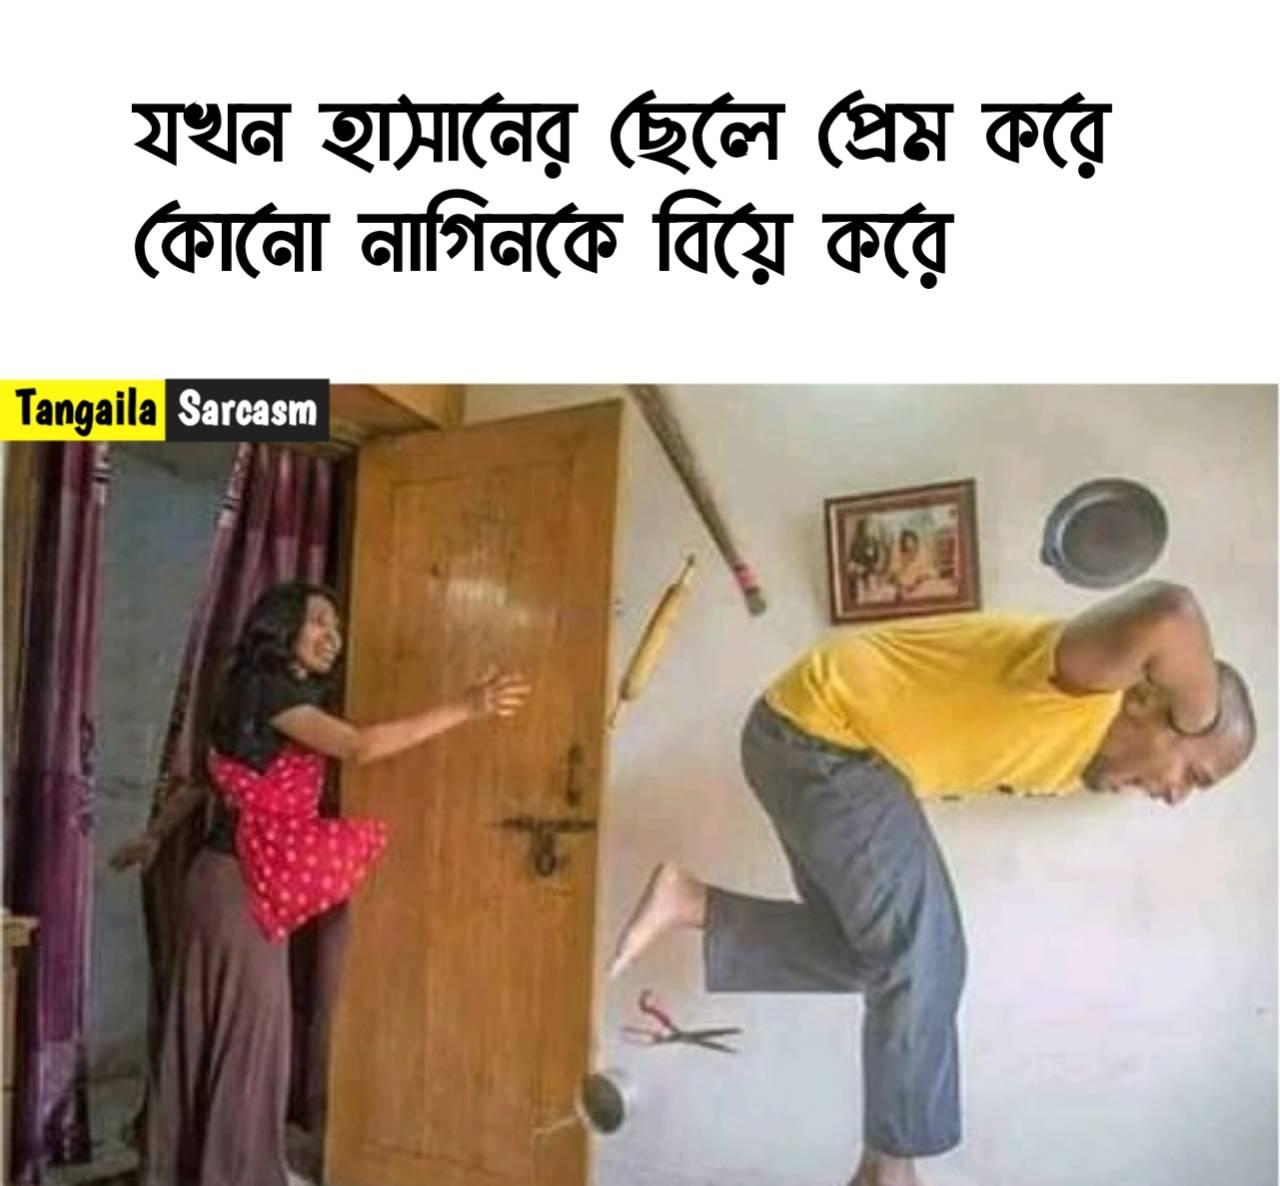
Caption: যখন হাসানের ছেলে প্রেম করে কোনো নাগিনকে বিয়ে করে
Label: hate